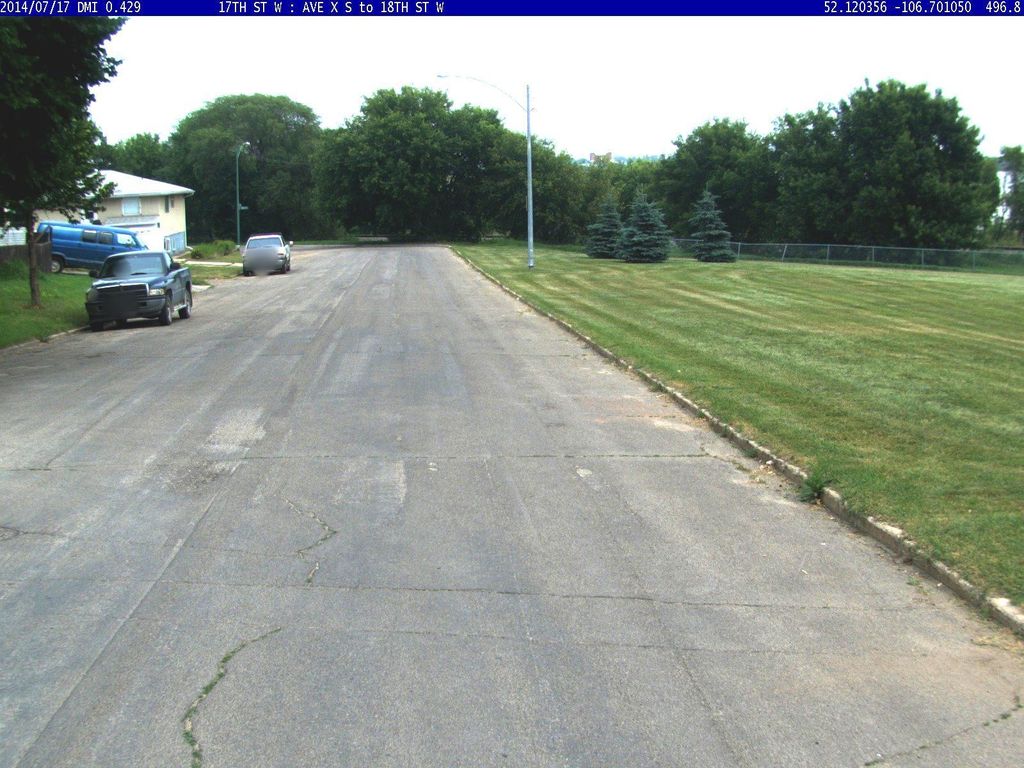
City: saskatoon